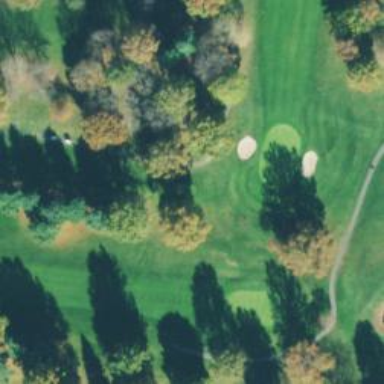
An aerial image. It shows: Path for both road and golf.